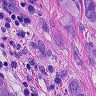
Metastatic tissue present: yes